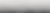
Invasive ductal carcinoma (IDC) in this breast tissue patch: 0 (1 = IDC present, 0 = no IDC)